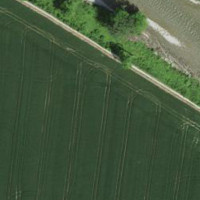
EUNIS habitat code: 52
Species observed at this site:
Juglans regia